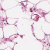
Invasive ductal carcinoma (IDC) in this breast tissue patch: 0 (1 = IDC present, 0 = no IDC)